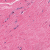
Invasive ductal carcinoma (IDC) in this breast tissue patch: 0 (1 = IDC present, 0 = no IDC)